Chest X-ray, PA view. Patient: 62 years old, sex M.
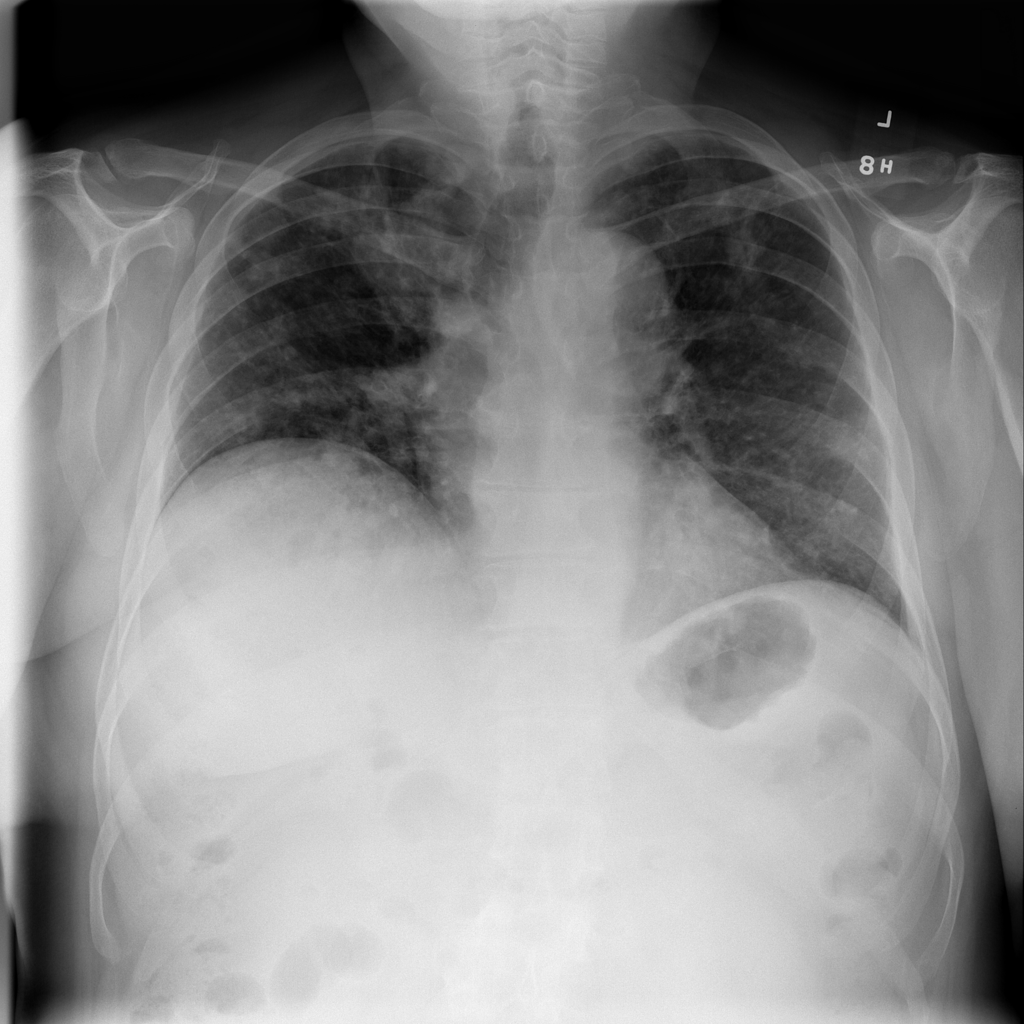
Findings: Nodule